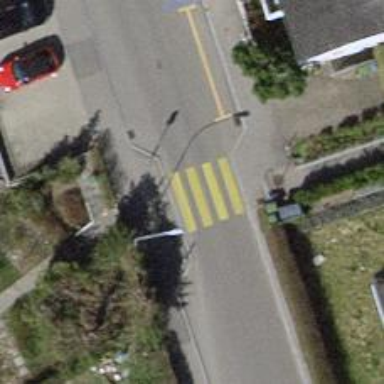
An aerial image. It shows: Paved footway with zebra crossing.